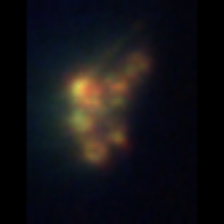
Taxon: Unknown_detritus
Group: Unknown